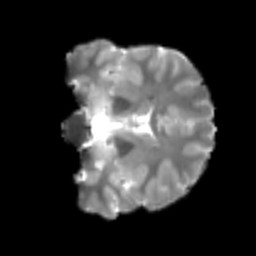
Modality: T2w
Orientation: coronal
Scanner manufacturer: siemens
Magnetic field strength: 3 T
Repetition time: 4 s
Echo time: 0.0594 s